Question: I'm in desperate need of help have a data that I would like to split into columns using regex(python), it must use regular expression
'''
Jan 9 01:04:49 syntax sshd(pam_unix)[21354]: authentication failure; logname= uid=0 euid=0 tty=NODEVssh ruser= rhost=120-123-141-4.hinet-ip.hinet.com
Jul 10 04:17:11 syntax su(pam_unix)[95367]: session opened for user abc by (uid=0)
May 1 14:06:19 syntax su(pam_unix)[95367]: session closed for user abc
Oct 23 18:08:26 syntax logrotate: ALERT exited abnormally with [1]
Jun 14 21:42:52 syntax su(pam_unix)[95367]: session opened for user cbx by (uid=0)
'''
## Supposed output

It's actually from a url, I made it into a pandas dataFrame and tried using re.split but it gives me error
'''
*ValueError: 1 columns passed, passed data had 24 columns*
'''
Hope can I get the output I need?
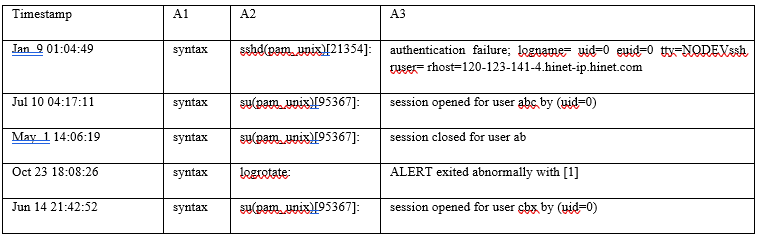
Answer: Use regex as follows
Data
'''
df=pd.DataFrame({'Text':['Jan 9 01:04:49 syntax sshd(pam_unix)[21354]: authentication failure; logname= uid=0 euid=0 tty=NODEVssh ruser= rhost=120-123-141-4.hinet-ip.hinet.com','Jul 10 04:17:11 syntax su(pam_unix)[95367]: session opened for user abc by (uid=0)','May 1 14:06:19 syntax su(pam_unix)[95367]: session closed for user ab']})
'''
regex= '([A-Za-z]+\s+\d+\s+\d+:\d+:\d+)\s+|(?<=\])[:\s+]+|(?<=[x])\s+'
'''
df2=df.Text.str.split('([A-Za-z]+\s+\d+\s+\d+:\d+:\d+)\s+|(?<=\])[:\s+]+|(?<=[x])\s+', n=3, expand=True)
df2.rename(columns=({0:'DROP1',1:'Timestamp', 2:'A1', 3:'DROP', 4:'A2', 5:'DROP2',6:'A3'}),inplace=True)#Rename columns
df2.drop(columns=['DROP2','DROP1','DROP'],inplace=True)#Drop unwanted columns
'''
Basically;
'(?<=\])[:\s+]+' Split by space that comes after ']:'
or -'|'
'(?<=[x])\s+' Split by space that comes after 'x'
or- '|'
'([A-Za-z]+\s+\d+\s+\d+:\d+:\d+)\s+' Split the 'timestamp'
Outcome
<URL>